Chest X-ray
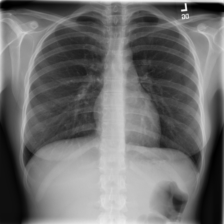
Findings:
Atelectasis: negative
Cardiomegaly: negative
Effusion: negative
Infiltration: negative
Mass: negative
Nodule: negative
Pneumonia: negative
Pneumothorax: negative
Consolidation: negative
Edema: negative
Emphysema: negative
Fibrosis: negative
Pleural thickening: negative
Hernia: negative